Here is a 2-D grayscale rendering of raw bearing vibration samples (signal-to-image). Based on the visible evidence, which condition applies: normal, inner_race, outer_race, ball?
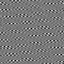
Answer: outer_race